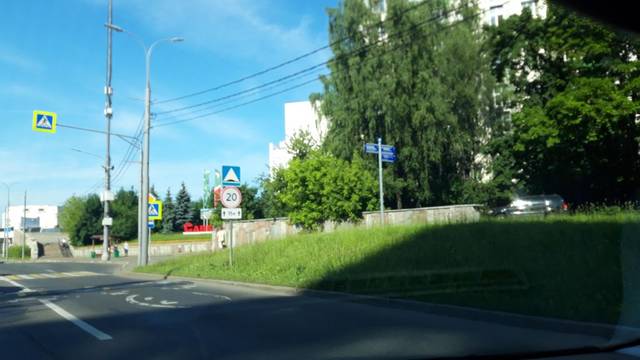
Region: Russia
Coordinates: 55.992, 37.225